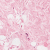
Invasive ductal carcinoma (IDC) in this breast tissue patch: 0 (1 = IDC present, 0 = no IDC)